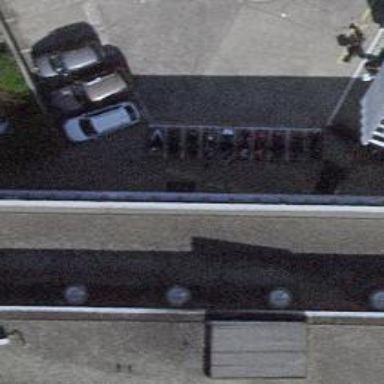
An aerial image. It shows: Motorcycle parking facility.